Question: I'm using Entity Framework 6, with POCO and fluent-API and I've noticed an annoying bug.
If I have an entity called 'MyEntity' and this entity has a property called 'MyProp', that makes it impossible to create an entity called 'MyEntity_MyProp'.
Exception:
'''
The item with identity 'MyEntity_MyProp' already exists in the metadata collection.
Parameter name: item
'''
The error immediately goes away if I rename any of the entities, or rename the properties.
The "bug" is obvious: the key [EntityName]_[PropertyName] must be unique in the metadata collection.
Screenshot:

I'm migrating a huge Entity Framework model with 390+ classes from EF 4, database first, to EF 6, code first, with fluent-API. It's out of question to rename the entities or the tables.
How do I solve that?
This SO question doesn't have anything to do with my problem: <URL>
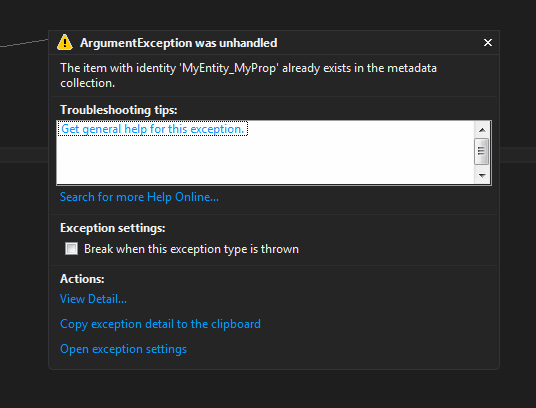
Answer: It's a known bug. It's currently scheduled to be fixed in an arbitrary 'future' version, that is, it's not in the road-map yet.
Source: <URL>
:
According to @Anthony, this was fixed in v6.1.3